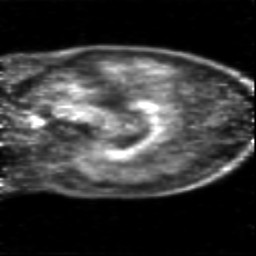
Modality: PET
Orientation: sagittal
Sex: female
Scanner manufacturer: siemens